Question: After I run the node file in the VSCode terminal using ('node ./hello.js'), it shows the above error in the image.

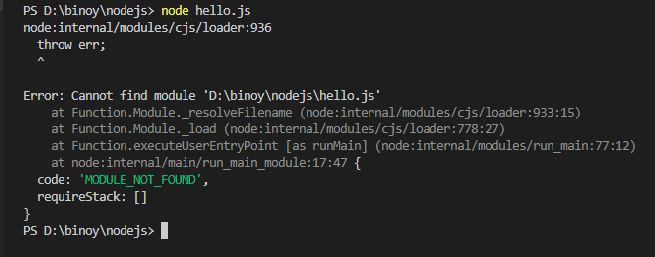
Answer: The file that you created can't be found.
There can be different reasons,but...
1. check if you correctly named file and the name of the file is actually hello.js
2. check if you write path of the file correctly, maybe u saved it somewhere in the folder.